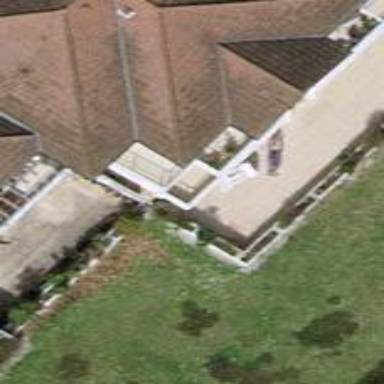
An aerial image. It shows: View of roof of building.